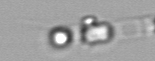
Label: Skeletonema